Aerial crown-view tile of a tropical tree (Barro Colorado Island, Panama), acquired 20250317:
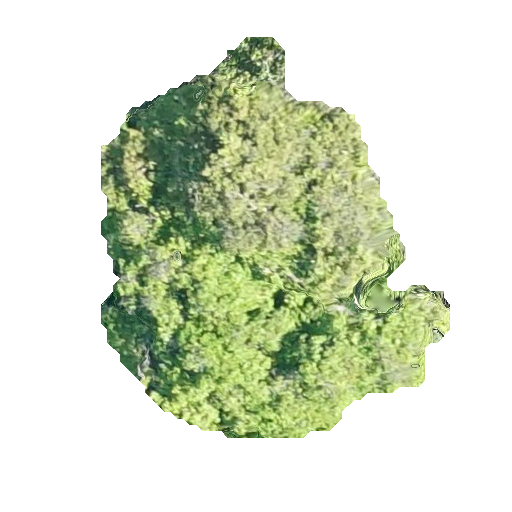
Species: Prioria copaifera
GBIF accepted scientific name: Prioria copaifera
Crown area: 140.419 m²